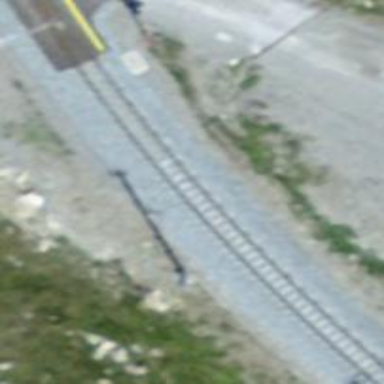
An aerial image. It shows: Narrow-gauge railway with 1 track. The tracks are electrified with contact line.